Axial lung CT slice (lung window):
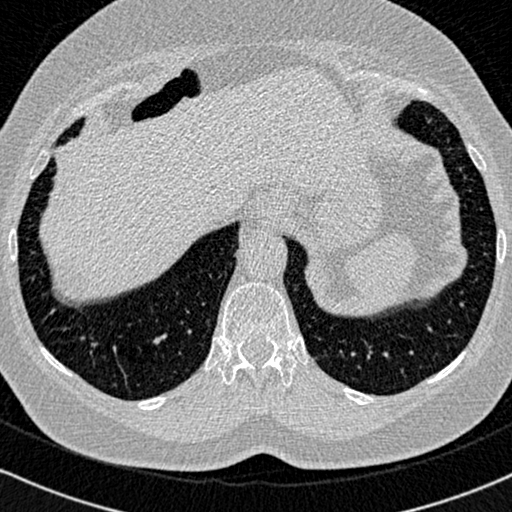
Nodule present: no